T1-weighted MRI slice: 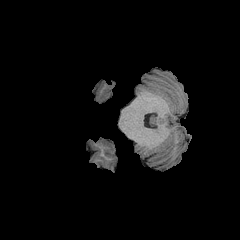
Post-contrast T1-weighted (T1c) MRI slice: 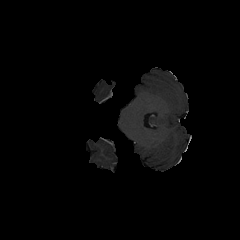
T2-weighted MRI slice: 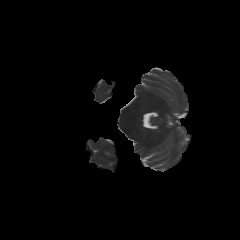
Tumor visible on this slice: no